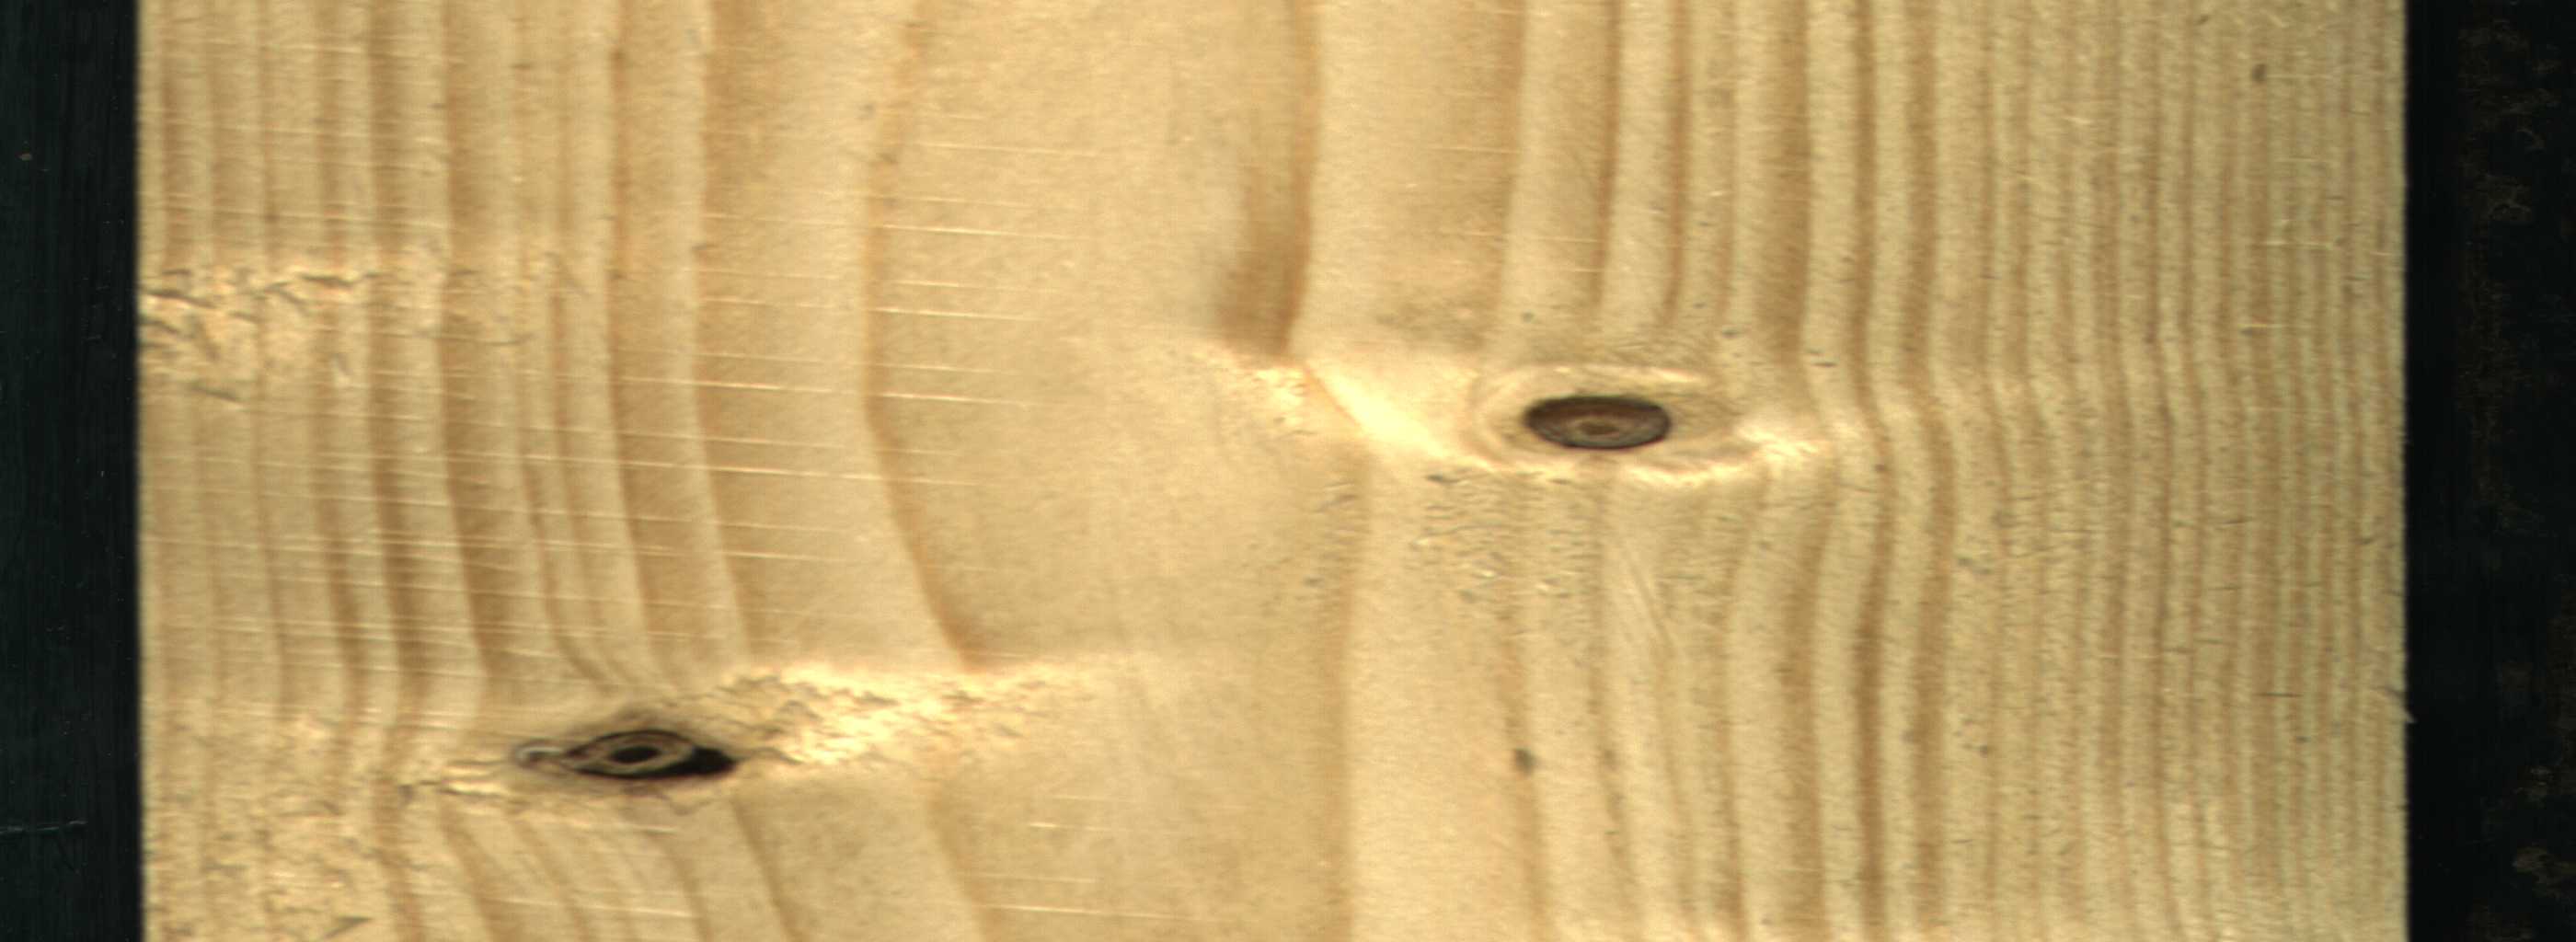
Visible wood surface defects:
Dead_Knot
Dead_Knot